Question: I have a little problem with GD library in PHP - I resize image and then I want crop it to 320px (width) / 240px (height). Let me say that resized image is 320px/300px. When I crop it, a 1-px black strip appears on the bottom of the image - I don't know why.
I'm using 'imagecrop', 'imagecreatefromjpeg' and 'imagecopyresampled'
Here's the example:

Thanks for your time.
'''
$filename = '../store/projects/project-123.jpg';
$mime = mime_content_type($filename);
list($w, $h) = getimagesize($filename);
$prop = $w / $h;
$new_w = 0;
$new_h = 0;
if ($prop <= 4/3) {
$new_w = 320;
$new_h = (int)floor($h*($new_w/$w));
} else {
$new_h = 240;
$new_w = (int)floor($w*($new_h/$h));
}
$thumb = imagecreatetruecolor($new_w, $new_h);
if (strcmp($mime,'image/png') == 0) {
header('Content-Type: image/png');
$source = imagecreatefrompng($filename);
} else {
header('Content-Type: image/jpeg');
$source = imagecreatefromjpeg($filename);
}
imagecopyresampled($thumb, $source, 0, 0, 0, 0, $new_w, $new_h, $w, $h);
$filename = '../store/projects-thumbs/project-123.jpg';
$crop_data = array('x' => 0 , 'y' => 0, 'width' => 320, 'height'=> 240);
$thumb = imagecrop($thumb, $crop_data);
imagejpeg($thumb, $filename, 100);
imagedestroy($thumb);
imagedestroy($source);
'''
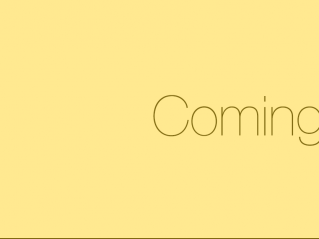
Answer: 'imagecrop()' has a <URL> that causes the black bottom border to be added.
You can work around the problem using 'imagecopyresized()'. See <URL>' alternative.